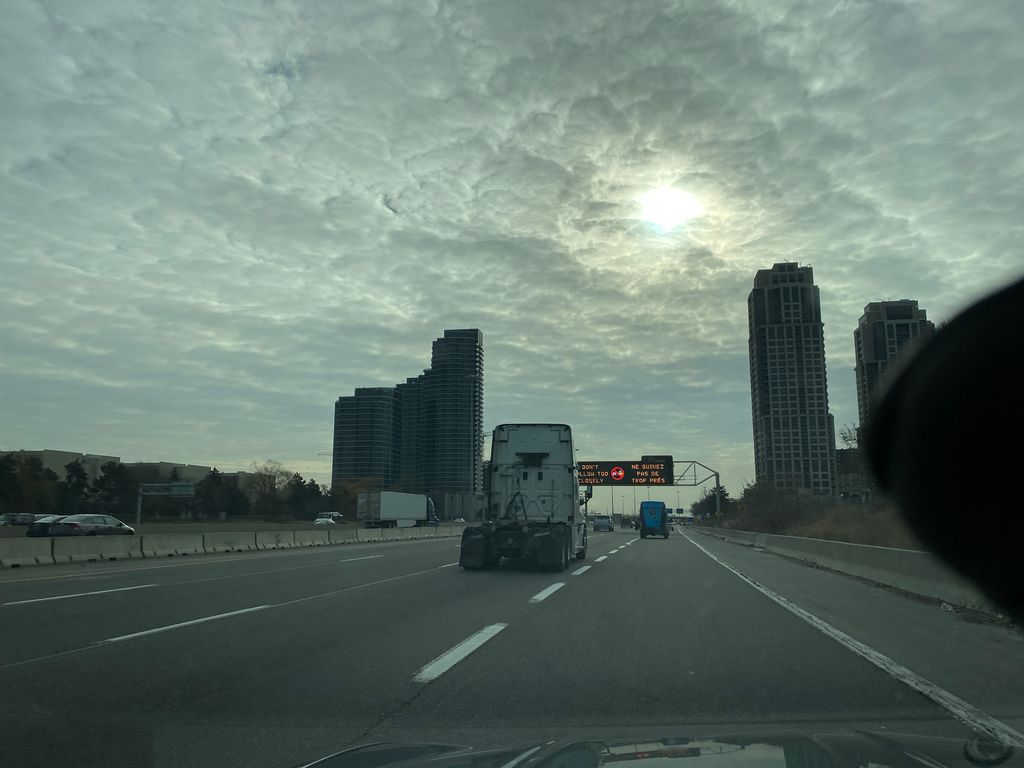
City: toronto